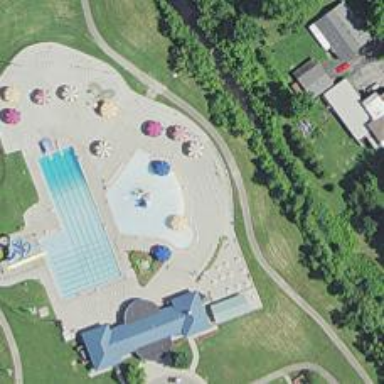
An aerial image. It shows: Lifeguard on duty.